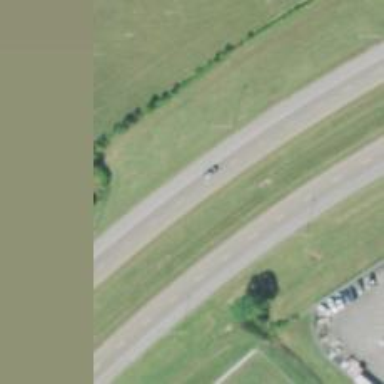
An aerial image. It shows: Expressway with dual carriageways made of asphalt at trunk level.